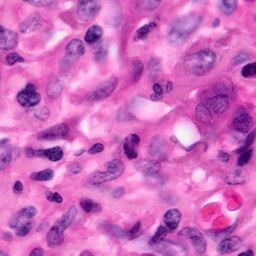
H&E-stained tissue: Pancreatic